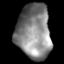
Tissue: lung
Cell type: Epithelial cells
Senescence score: 0.2178
Nuclear area (px): 1826
Mean DAPI intensity: 133.3